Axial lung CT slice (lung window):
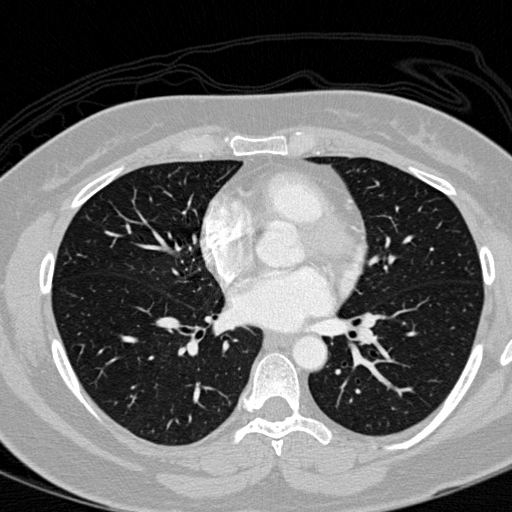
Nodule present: no